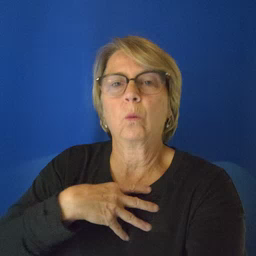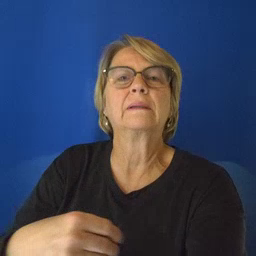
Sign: white